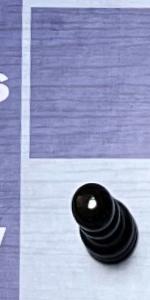
Label: Pawn_Black